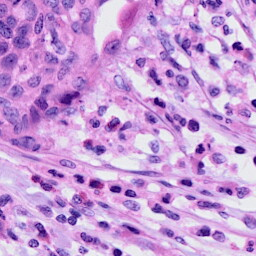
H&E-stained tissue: Cervix